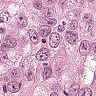
Metastatic tissue present: yes